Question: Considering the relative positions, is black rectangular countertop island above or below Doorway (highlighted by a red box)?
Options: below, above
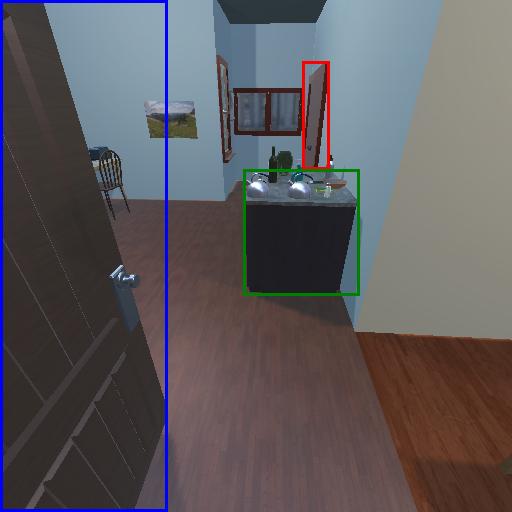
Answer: below